Aerial crown-view tile of a tropical tree (Barro Colorado Island, Panama), acquired 20240918:
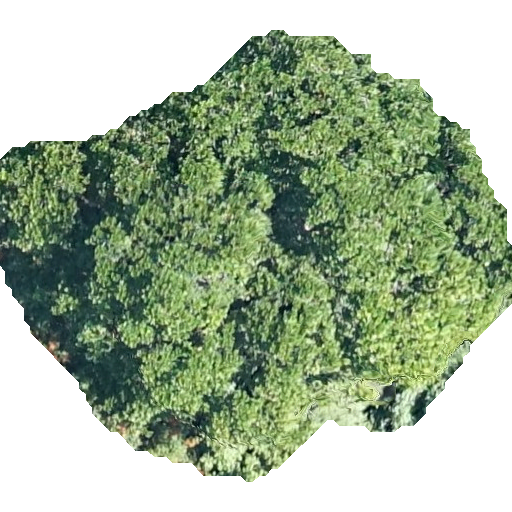
Species: Anacardium excelsum
GBIF accepted scientific name: Anacardium excelsum
Crown area: 252.595 m²